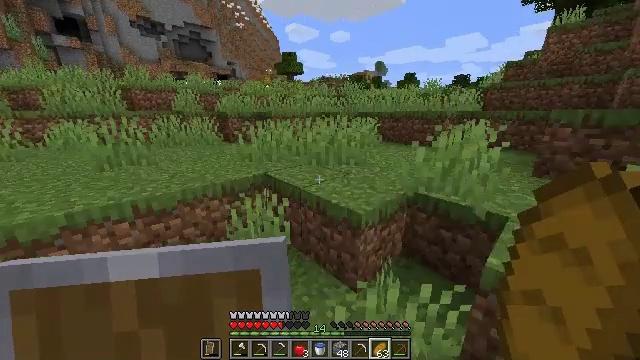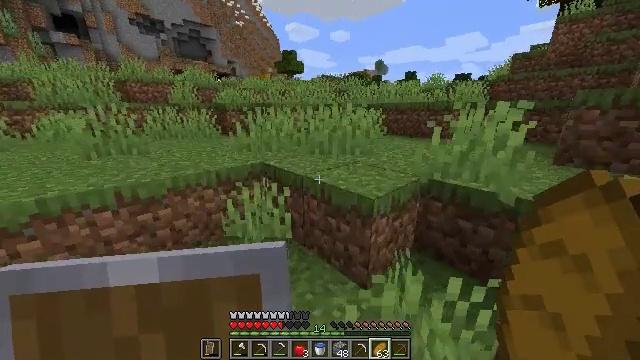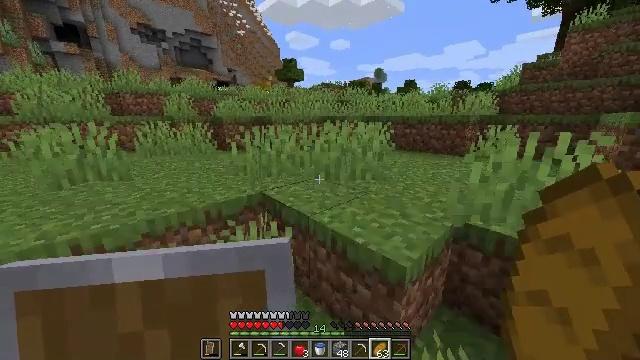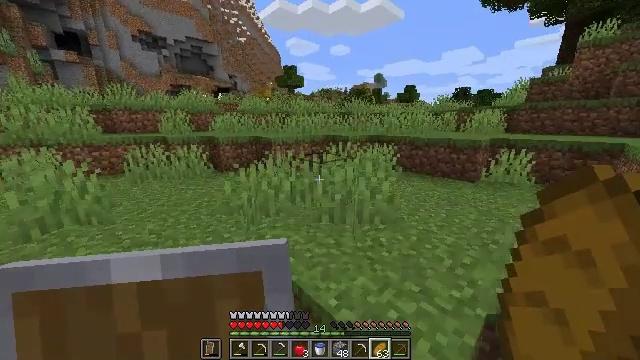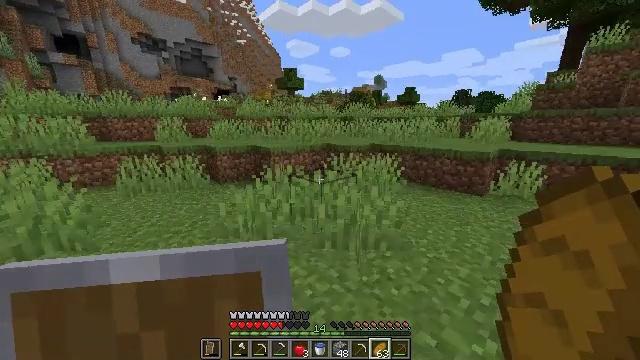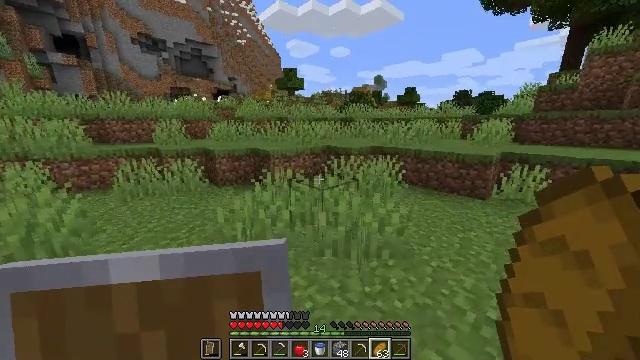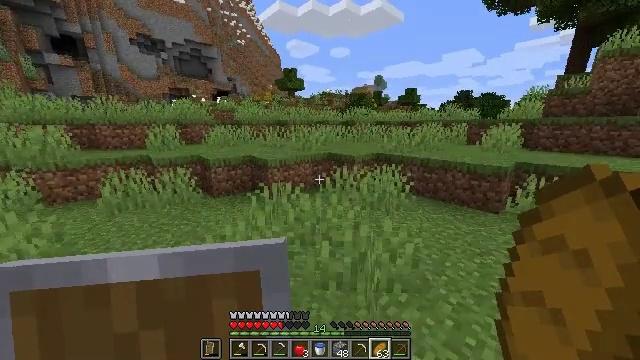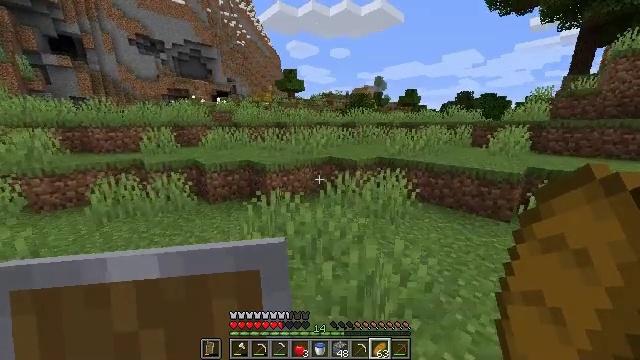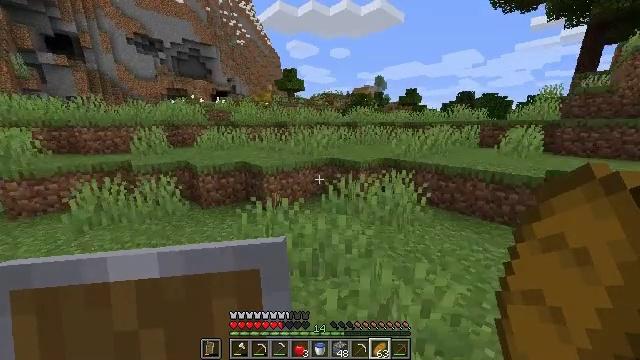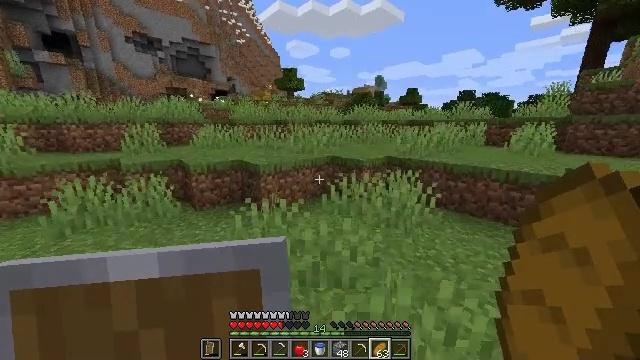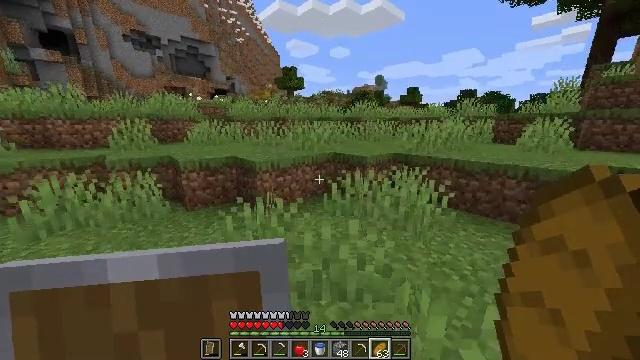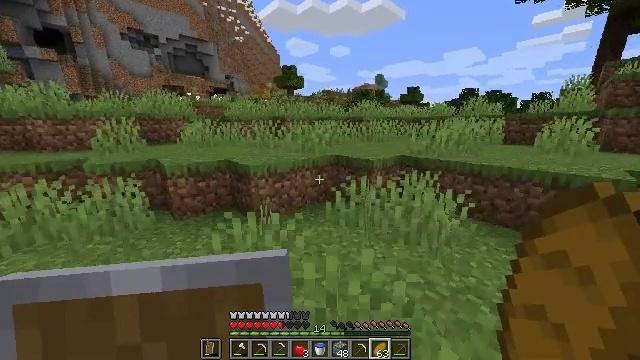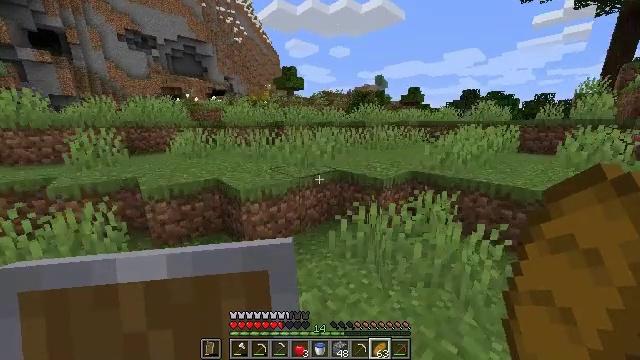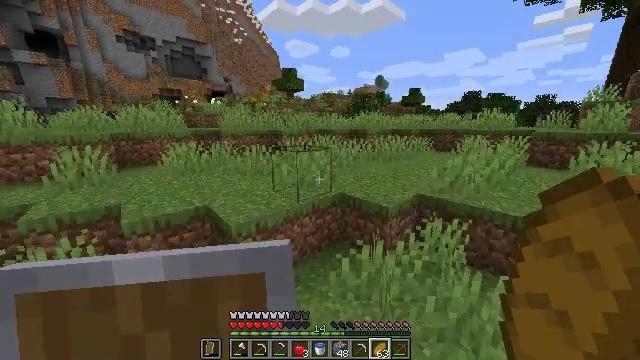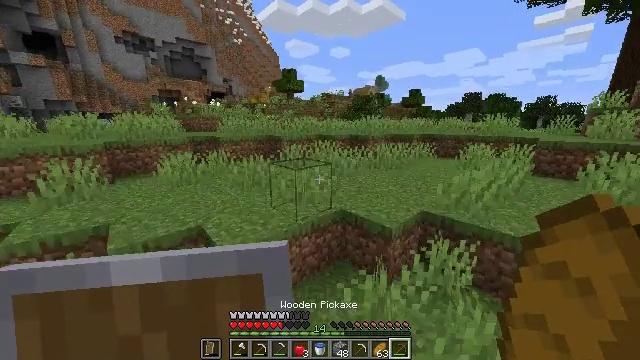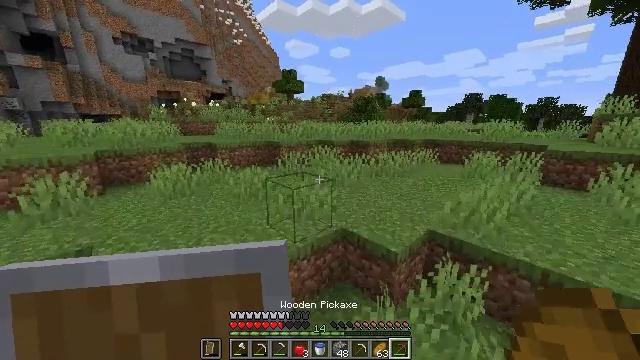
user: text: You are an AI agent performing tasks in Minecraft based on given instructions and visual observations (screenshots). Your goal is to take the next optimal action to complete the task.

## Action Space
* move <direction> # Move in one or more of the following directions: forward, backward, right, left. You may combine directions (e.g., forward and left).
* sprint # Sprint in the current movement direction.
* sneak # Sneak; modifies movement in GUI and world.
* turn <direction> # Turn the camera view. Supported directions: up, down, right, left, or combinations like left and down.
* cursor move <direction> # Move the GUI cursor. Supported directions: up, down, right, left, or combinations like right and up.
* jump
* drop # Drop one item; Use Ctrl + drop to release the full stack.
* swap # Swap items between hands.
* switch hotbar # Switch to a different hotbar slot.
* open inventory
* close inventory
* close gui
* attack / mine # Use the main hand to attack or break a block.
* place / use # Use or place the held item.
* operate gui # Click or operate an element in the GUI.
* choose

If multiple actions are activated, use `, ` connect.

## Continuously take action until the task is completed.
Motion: motion action
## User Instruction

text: Break the hay block to collect it.
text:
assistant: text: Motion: move forward, sprint, jump
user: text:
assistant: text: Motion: move forward, sprint, turn up, jump
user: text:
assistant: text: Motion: move forward, sprint, turn up, jump
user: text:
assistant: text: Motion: move forward, sprint, jump
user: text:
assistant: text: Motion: move forward, sprint, jump
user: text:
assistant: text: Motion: move forward, sprint, jump
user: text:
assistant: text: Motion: move forward, sprint, jump
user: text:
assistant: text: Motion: move forward, sprint, jump
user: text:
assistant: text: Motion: move forward, sprint, jump
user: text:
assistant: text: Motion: move forward, sprint, jump
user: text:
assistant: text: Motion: move forward, sprint, jump
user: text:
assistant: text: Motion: move forward, sprint, jump
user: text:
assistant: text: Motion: move forward, sprint, jump
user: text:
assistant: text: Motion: move forward, sprint, jump
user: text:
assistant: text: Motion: move forward, sprint, jump
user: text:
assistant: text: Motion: move forward, sprint, jump
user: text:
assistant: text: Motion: move forward, sprint, jump
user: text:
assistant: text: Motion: move forward, sprint, jump
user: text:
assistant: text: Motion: move forward, sprint, jump
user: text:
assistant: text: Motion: move forward, sprint, jump
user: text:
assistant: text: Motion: move forward, sprint, jump
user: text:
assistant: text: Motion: move forward, sprint, jump
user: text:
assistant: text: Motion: move forward, sprint, jump
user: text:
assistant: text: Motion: move forward, sprint, jump
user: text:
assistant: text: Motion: move forward, sprint, turn right, jump
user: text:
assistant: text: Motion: move forward, sprint, jump
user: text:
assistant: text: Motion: move forward, sprint, jump
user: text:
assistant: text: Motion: move forward, sprint, jump
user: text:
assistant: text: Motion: move forward, sprint, turn left, jump
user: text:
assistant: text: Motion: move forward, sprint, jump